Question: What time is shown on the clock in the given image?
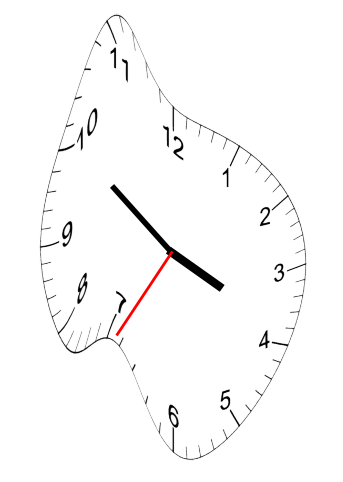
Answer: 03:50:35